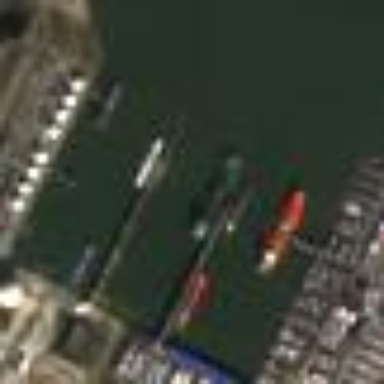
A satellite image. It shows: Waterfront with dock in the harbor.